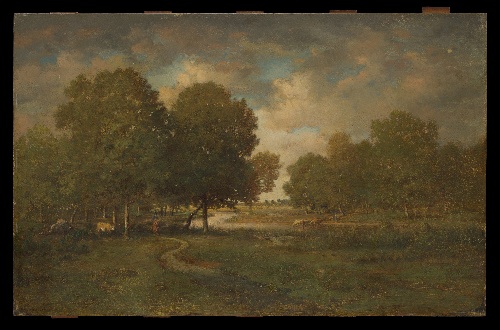
Title: A River in a Meadow
Artist: Théodore Rousseau
Artist bio: French, Paris 1812–1867 Barbizon
Date: ca. 1840
Object type: Painting
Classification: Paintings
Medium: Oil on wood
Dimensions: 16 3/4 x 26 1/8 in. (42.5 x 66.4 cm)
Department: European Paintings
Credit line: Bequest of Collis P. Huntington, 1900
Accession year: 1925
Repository: Metropolitan Museum of Art, New York, NY
Tags: Cows|Rivers|Landscapes